Aerial crown-view tile of a tropical tree (Barro Colorado Island, Panama), acquired 20250915:
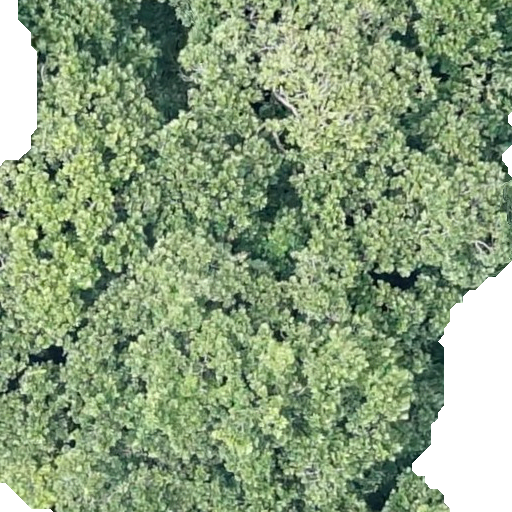
Species: Anacardium excelsum
GBIF accepted scientific name: Anacardium excelsum
Crown area: 609.279 m²